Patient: sex M, age 68
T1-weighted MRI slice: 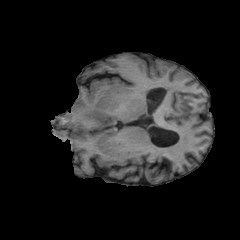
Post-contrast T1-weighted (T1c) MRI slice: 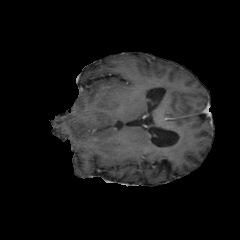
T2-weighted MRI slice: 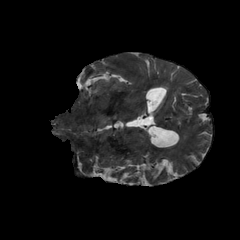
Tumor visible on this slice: no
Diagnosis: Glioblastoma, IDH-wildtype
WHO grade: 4